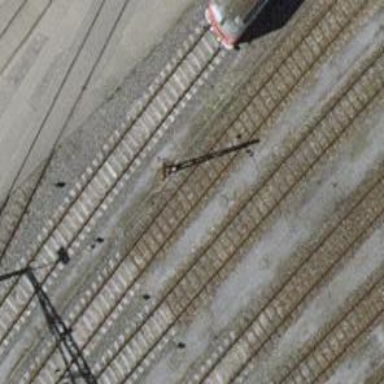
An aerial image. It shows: Railway yard with single rail track. The electrified track has contact line for power supply.